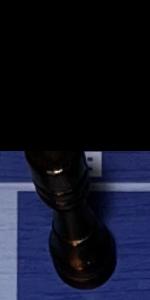
Label: Rook_Black